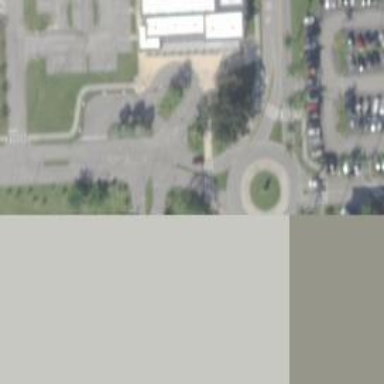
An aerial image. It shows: Asphalt footway with uncontrolled zebra crossing.